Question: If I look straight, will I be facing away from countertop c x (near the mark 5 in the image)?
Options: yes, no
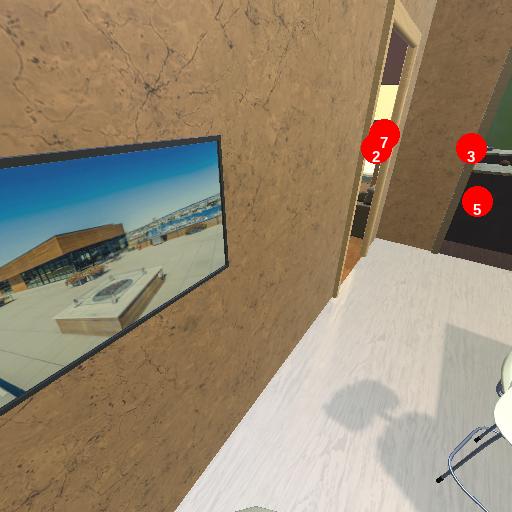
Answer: yes